Question: I am extremely new to Algorithms and time complexity and am going through a book. From what I know of Big-Oh function, it is not unique for any f(n),depending on constants and . My first doubt is whether Master theorem gives the best case Big Oh function or not. My second doubt-might be silly- I got confused after after solving probs 1 and 2 while trying to proceed backwards and validate the answers.

Now my attempt is as follows-
1) so it is consistent with .
Why does the same not go for prob 2,i.e why is it not but ? I guess there is some maths behind it, and I want to know it (if I have sufficient background until now) .
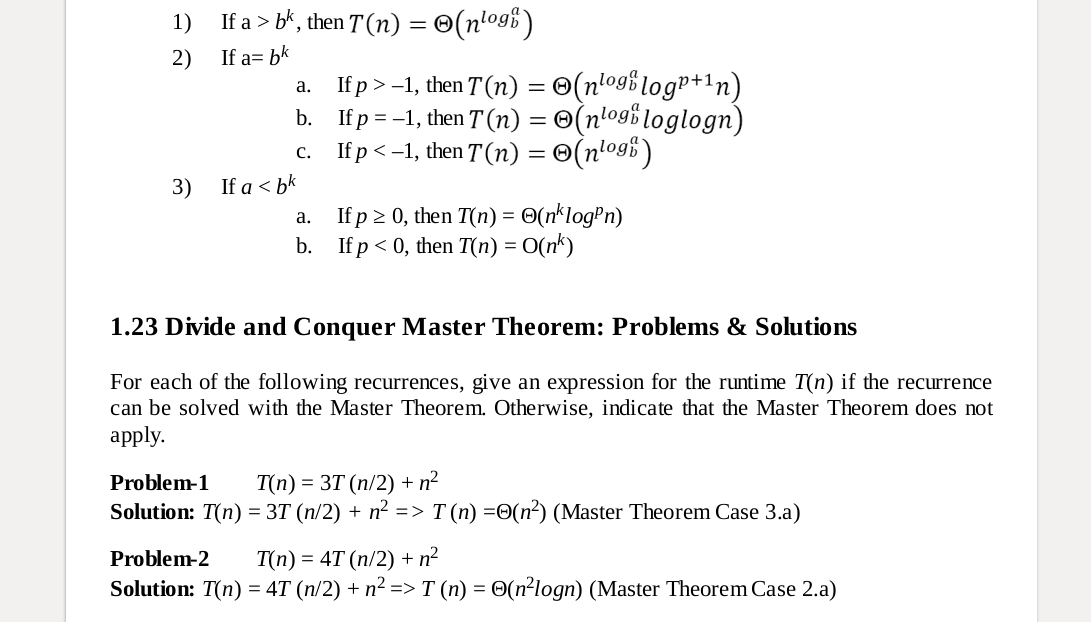
Answer: Depending on your conditions, Masters theorem gives either the worst-case time complexity 'Big-O' or a tight bound 'Big-Theta'
Now the actual proof of Master's theorem involves drawing the recurrence tree and some approximations using the geometric series progression. Here's <URL> to a pdf containing the process.